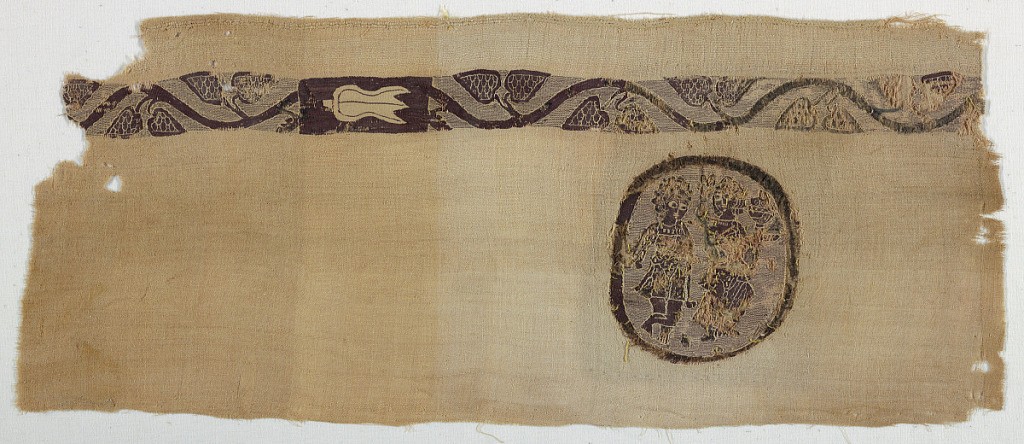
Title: Fragment of garment with medallion and band
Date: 4th–5th century
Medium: Warp; S-spun linen. Weft: Z-spun linen, Z-spun wool Technique: plain woven linen with in-woven wool slit tapestry and supplementary weft wrapping
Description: Fragment of plain woven linen with in-woven tapestry band and medallion. All very finely and evenly woven. Embroidery along top and a series of multiple picks carried at a time to form ridges near top of fabric. Band: dark brown serpentine set against brown background hatched with natural. In curves, pairs of brown leaves, centers defined by soumak. At one-third length of band a panel containing an undyed bud against a brown ground. Medallion contains two figures, the one at left in short spotted garment - Roman military dress, embroidered at one side of his garment. The one at right holds an owl (Athens). Figures in brown, defined by soumak against same kind of hatched ground. The eyes of these figures are very large and striking because of area of undyed tabby used for the whites. Plain brown outer border defined at edge by soumak. The hatching of the ground in this textile is done in the proper Greek way, by alternate shots of dark and light thread.